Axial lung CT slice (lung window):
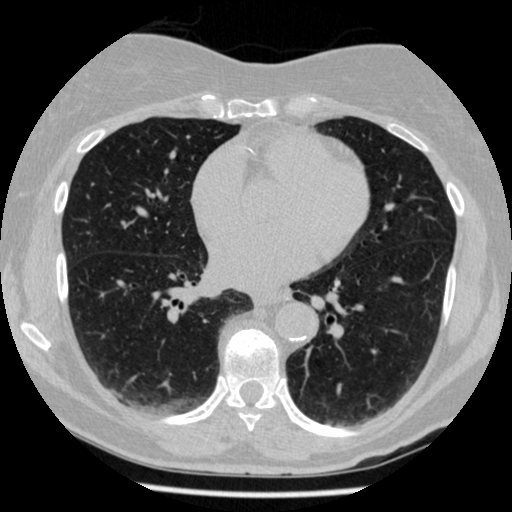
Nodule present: no